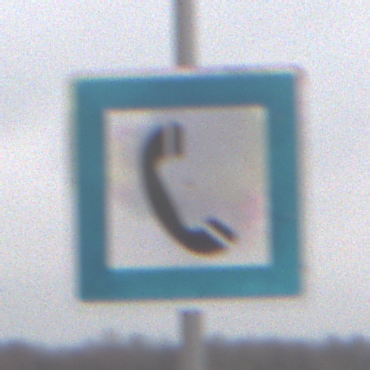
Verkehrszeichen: Fernsprecher
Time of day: Midday
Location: Outdoor (RoadRail)
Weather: Overcast
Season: NotSpecified
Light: Natural